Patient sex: F
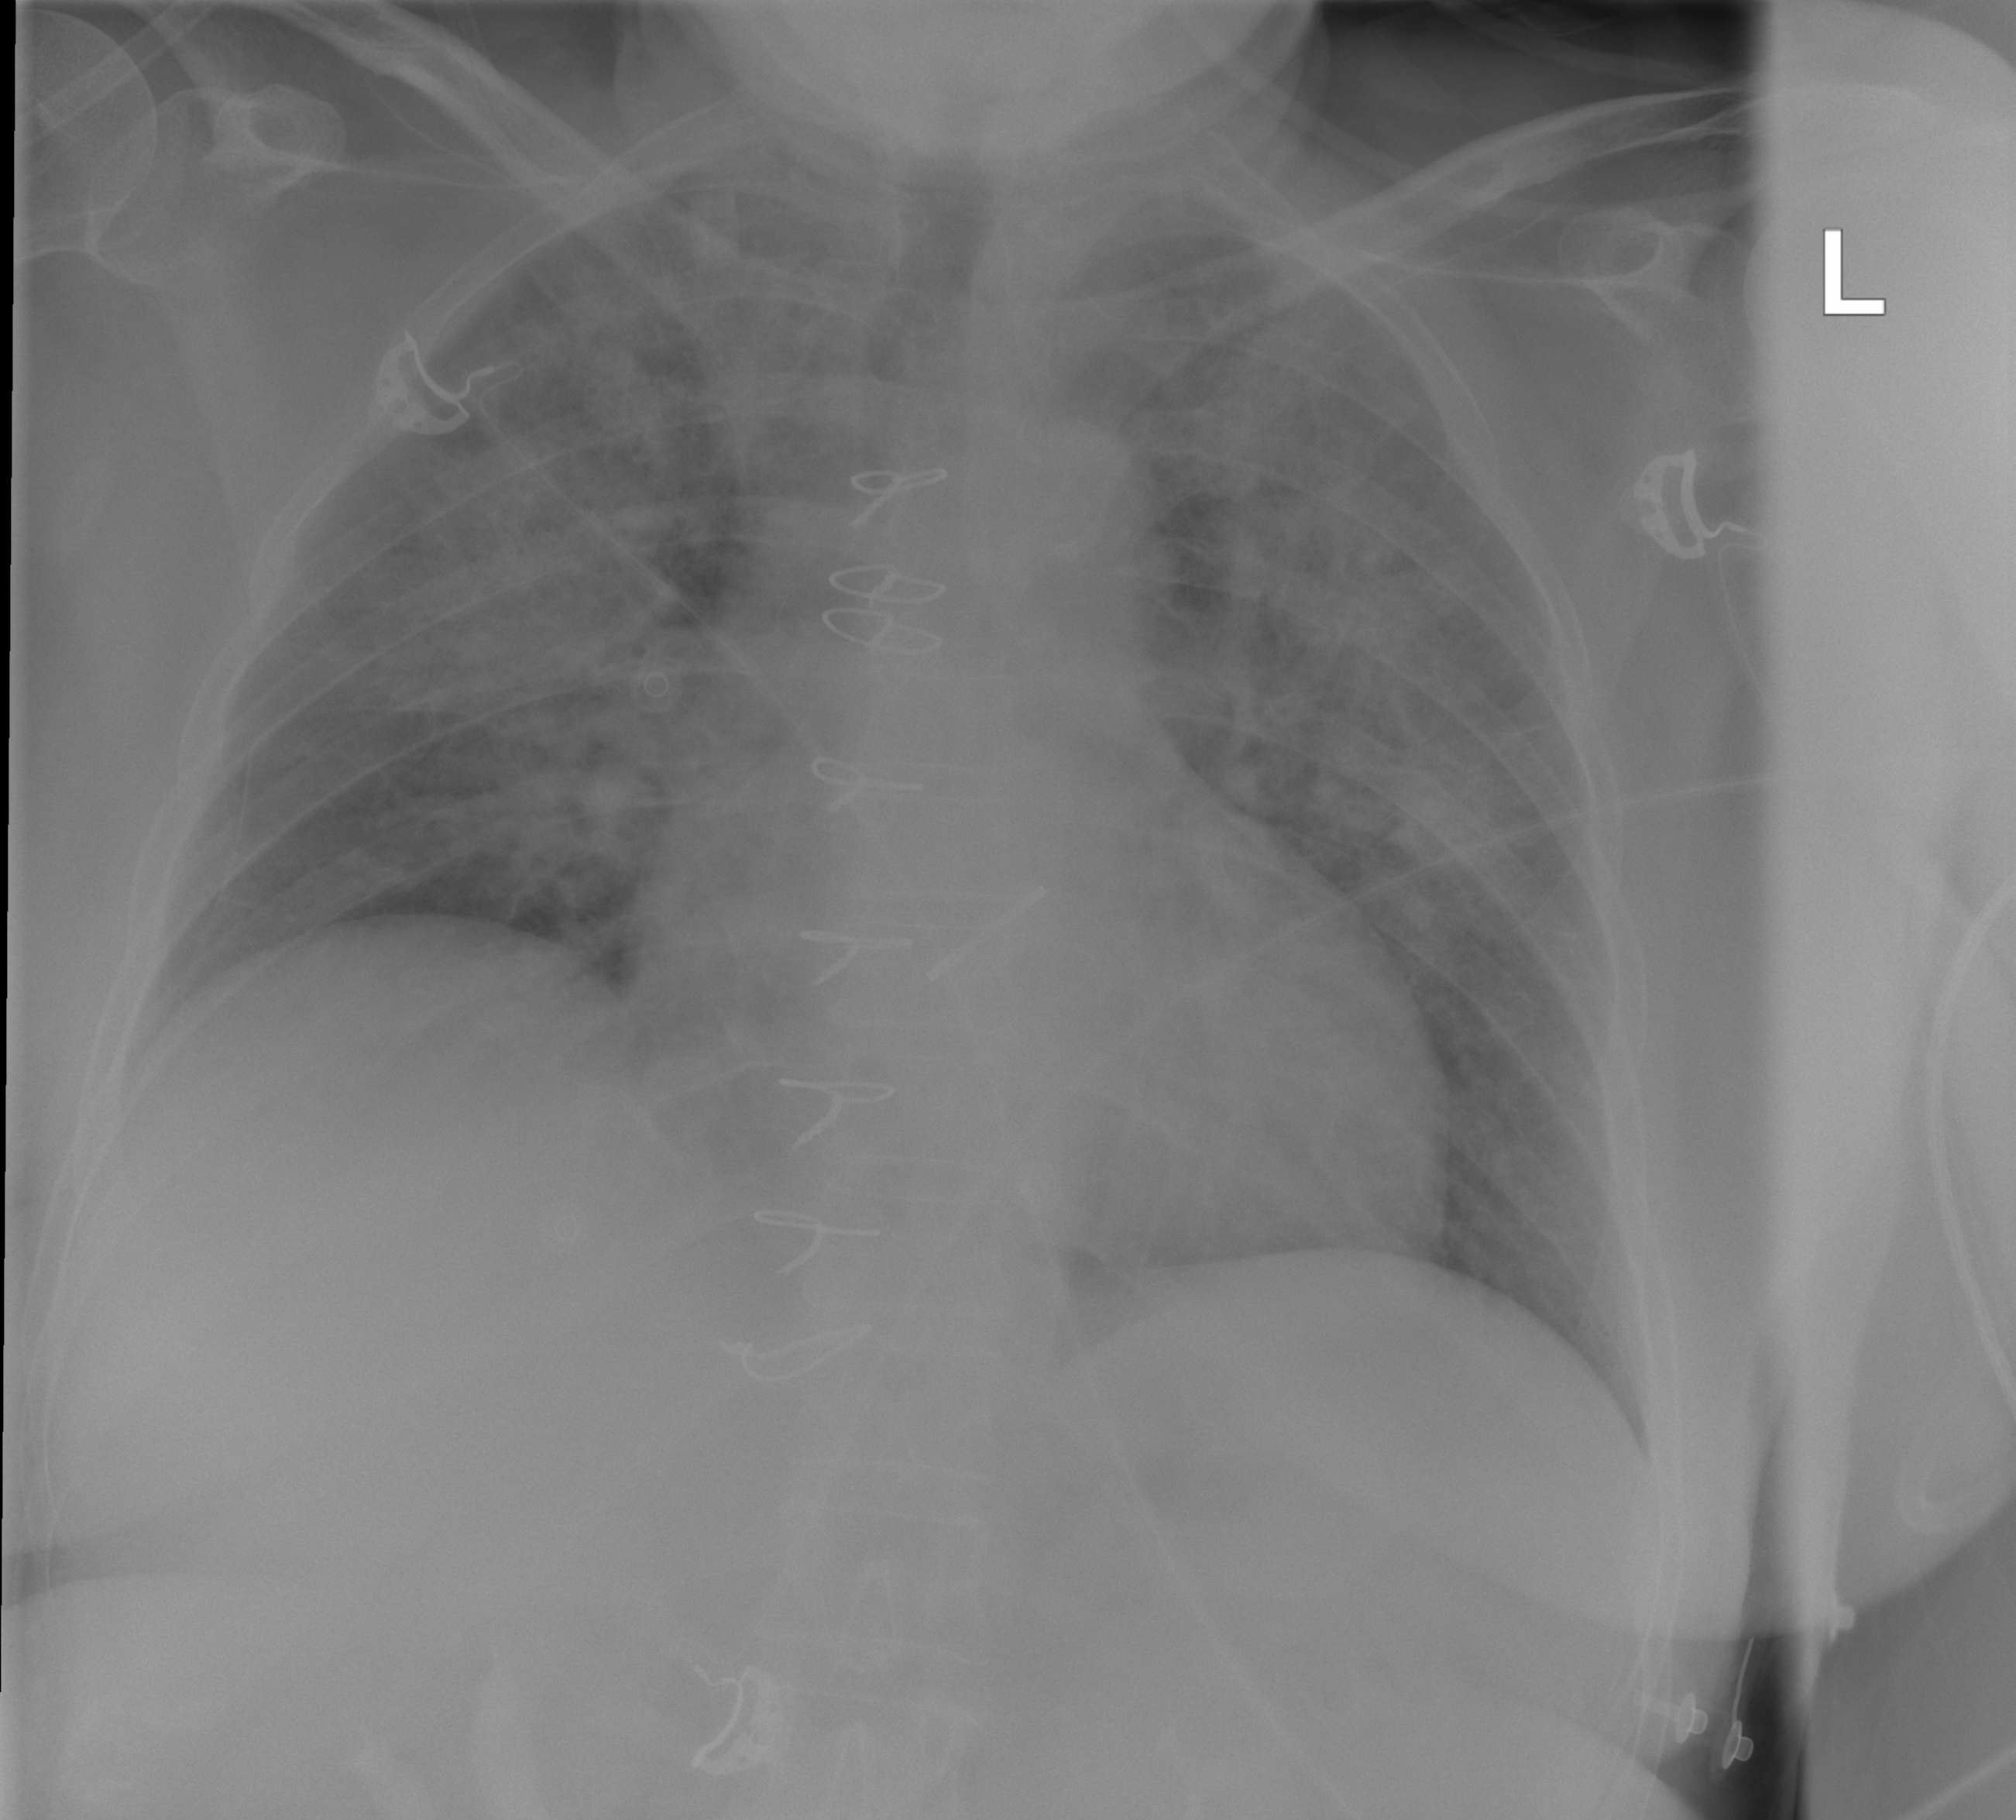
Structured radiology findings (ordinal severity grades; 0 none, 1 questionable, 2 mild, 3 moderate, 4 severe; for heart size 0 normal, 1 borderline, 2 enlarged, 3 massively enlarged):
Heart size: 1
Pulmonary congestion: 2
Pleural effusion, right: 0
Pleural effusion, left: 0
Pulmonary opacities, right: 0
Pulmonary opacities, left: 0
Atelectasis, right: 0
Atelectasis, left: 0